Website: macys
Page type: store-pickup
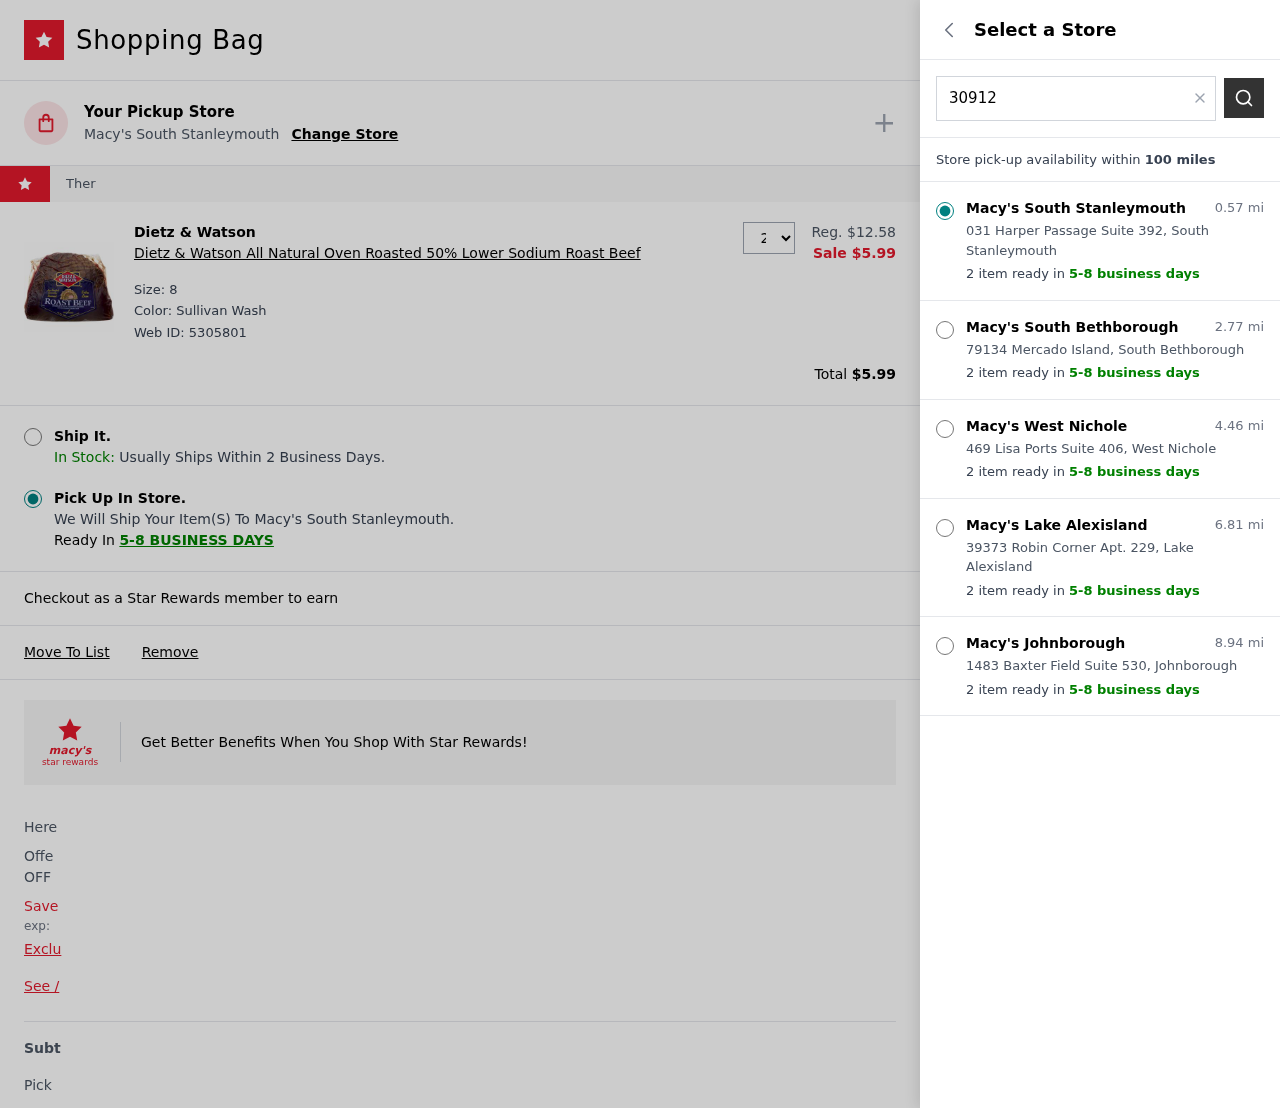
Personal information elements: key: PII_LOCATION1_CITY
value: South Stanleymouth
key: PII_LOCATION1_STREET
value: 031 Harper Passage Suite 392
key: PII_LOCATION2_CITY
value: South Bethborough
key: PII_LOCATION2_STREET
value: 79134 Mercado Island
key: PII_LOCATION3_CITY
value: West Nichole
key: PII_LOCATION3_STREET
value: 469 Lisa Ports Suite 406
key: PII_LOCATION4_CITY
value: Lake Alexisland
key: PII_LOCATION4_STREET
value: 39373 Robin Corner Apt. 229
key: PII_LOCATION5_CITY
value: Johnborough
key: PII_LOCATION5_STREET
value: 1483 Baxter Field Suite 530
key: PII_POSTCODE
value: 30912
Product elements: key: PRODUCT1_BRAND
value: Dietz & Watson
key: PRODUCT1_NAME
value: Dietz & Watson All Natural Oven Roasted 50% Lower Sodium Roast Beef
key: PRODUCT1_PRICE
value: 5.99
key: PRODUCT1_QUANTITY
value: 2
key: PRODUCT1_ORIGINAL_PRICE
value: $12.58
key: PRODUCT1_WEB_ID
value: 5305801
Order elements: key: ORDER_TOTAL
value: $5.99
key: ORDER_DELIVERY_DATE
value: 5-8 business days
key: ORDER_DELIVERY_DATE
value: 5-8 BUSINESS DAYS
Search elements: key: SEARCH_LOCATION
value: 30912